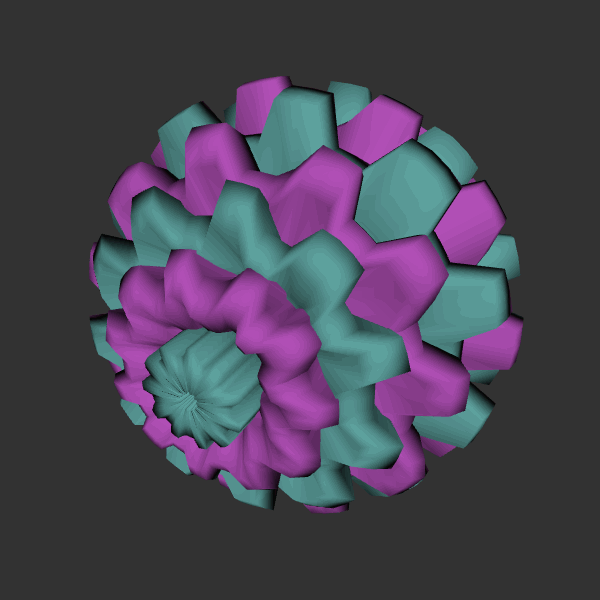
Background: dark